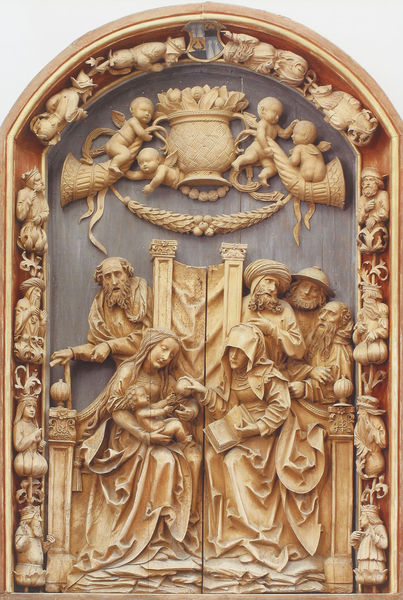
Titel: Bieselbach, Gemeinde Horgau bei Augsburg, Kapelle hl. Franziskus Xaverius, Hochaltar
Standort: Bieselbach, Kapelle hl. Franziskus Xaverius (EU - D - Bayern)
Schlagwörter: blau, blätter, mann, umhang, frauen, menschen, blumen, braun, frau, holz, kleid, männer, pfeiler, säulen, bart, falten, rahmen, füllhorn, horn, kirche, gewand, gold, sitzend, kind, girlande, kinder, stock, umrandung, engel, früchte, krug, relief, farbig, bogen, baby, rundbogen, thron, foto, gefäß, buch, religion, kranz, altar, schnitzerei, wappen, schoss, jesus, könige, heilige, heilig, putten, maria, madonna, schnitzwerk, anna, josef, geburt, jesuskind, füllhörner, enel, drei könige, nazareth, heilih, puttel, schnitzereu, altarbild, tür